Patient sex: F
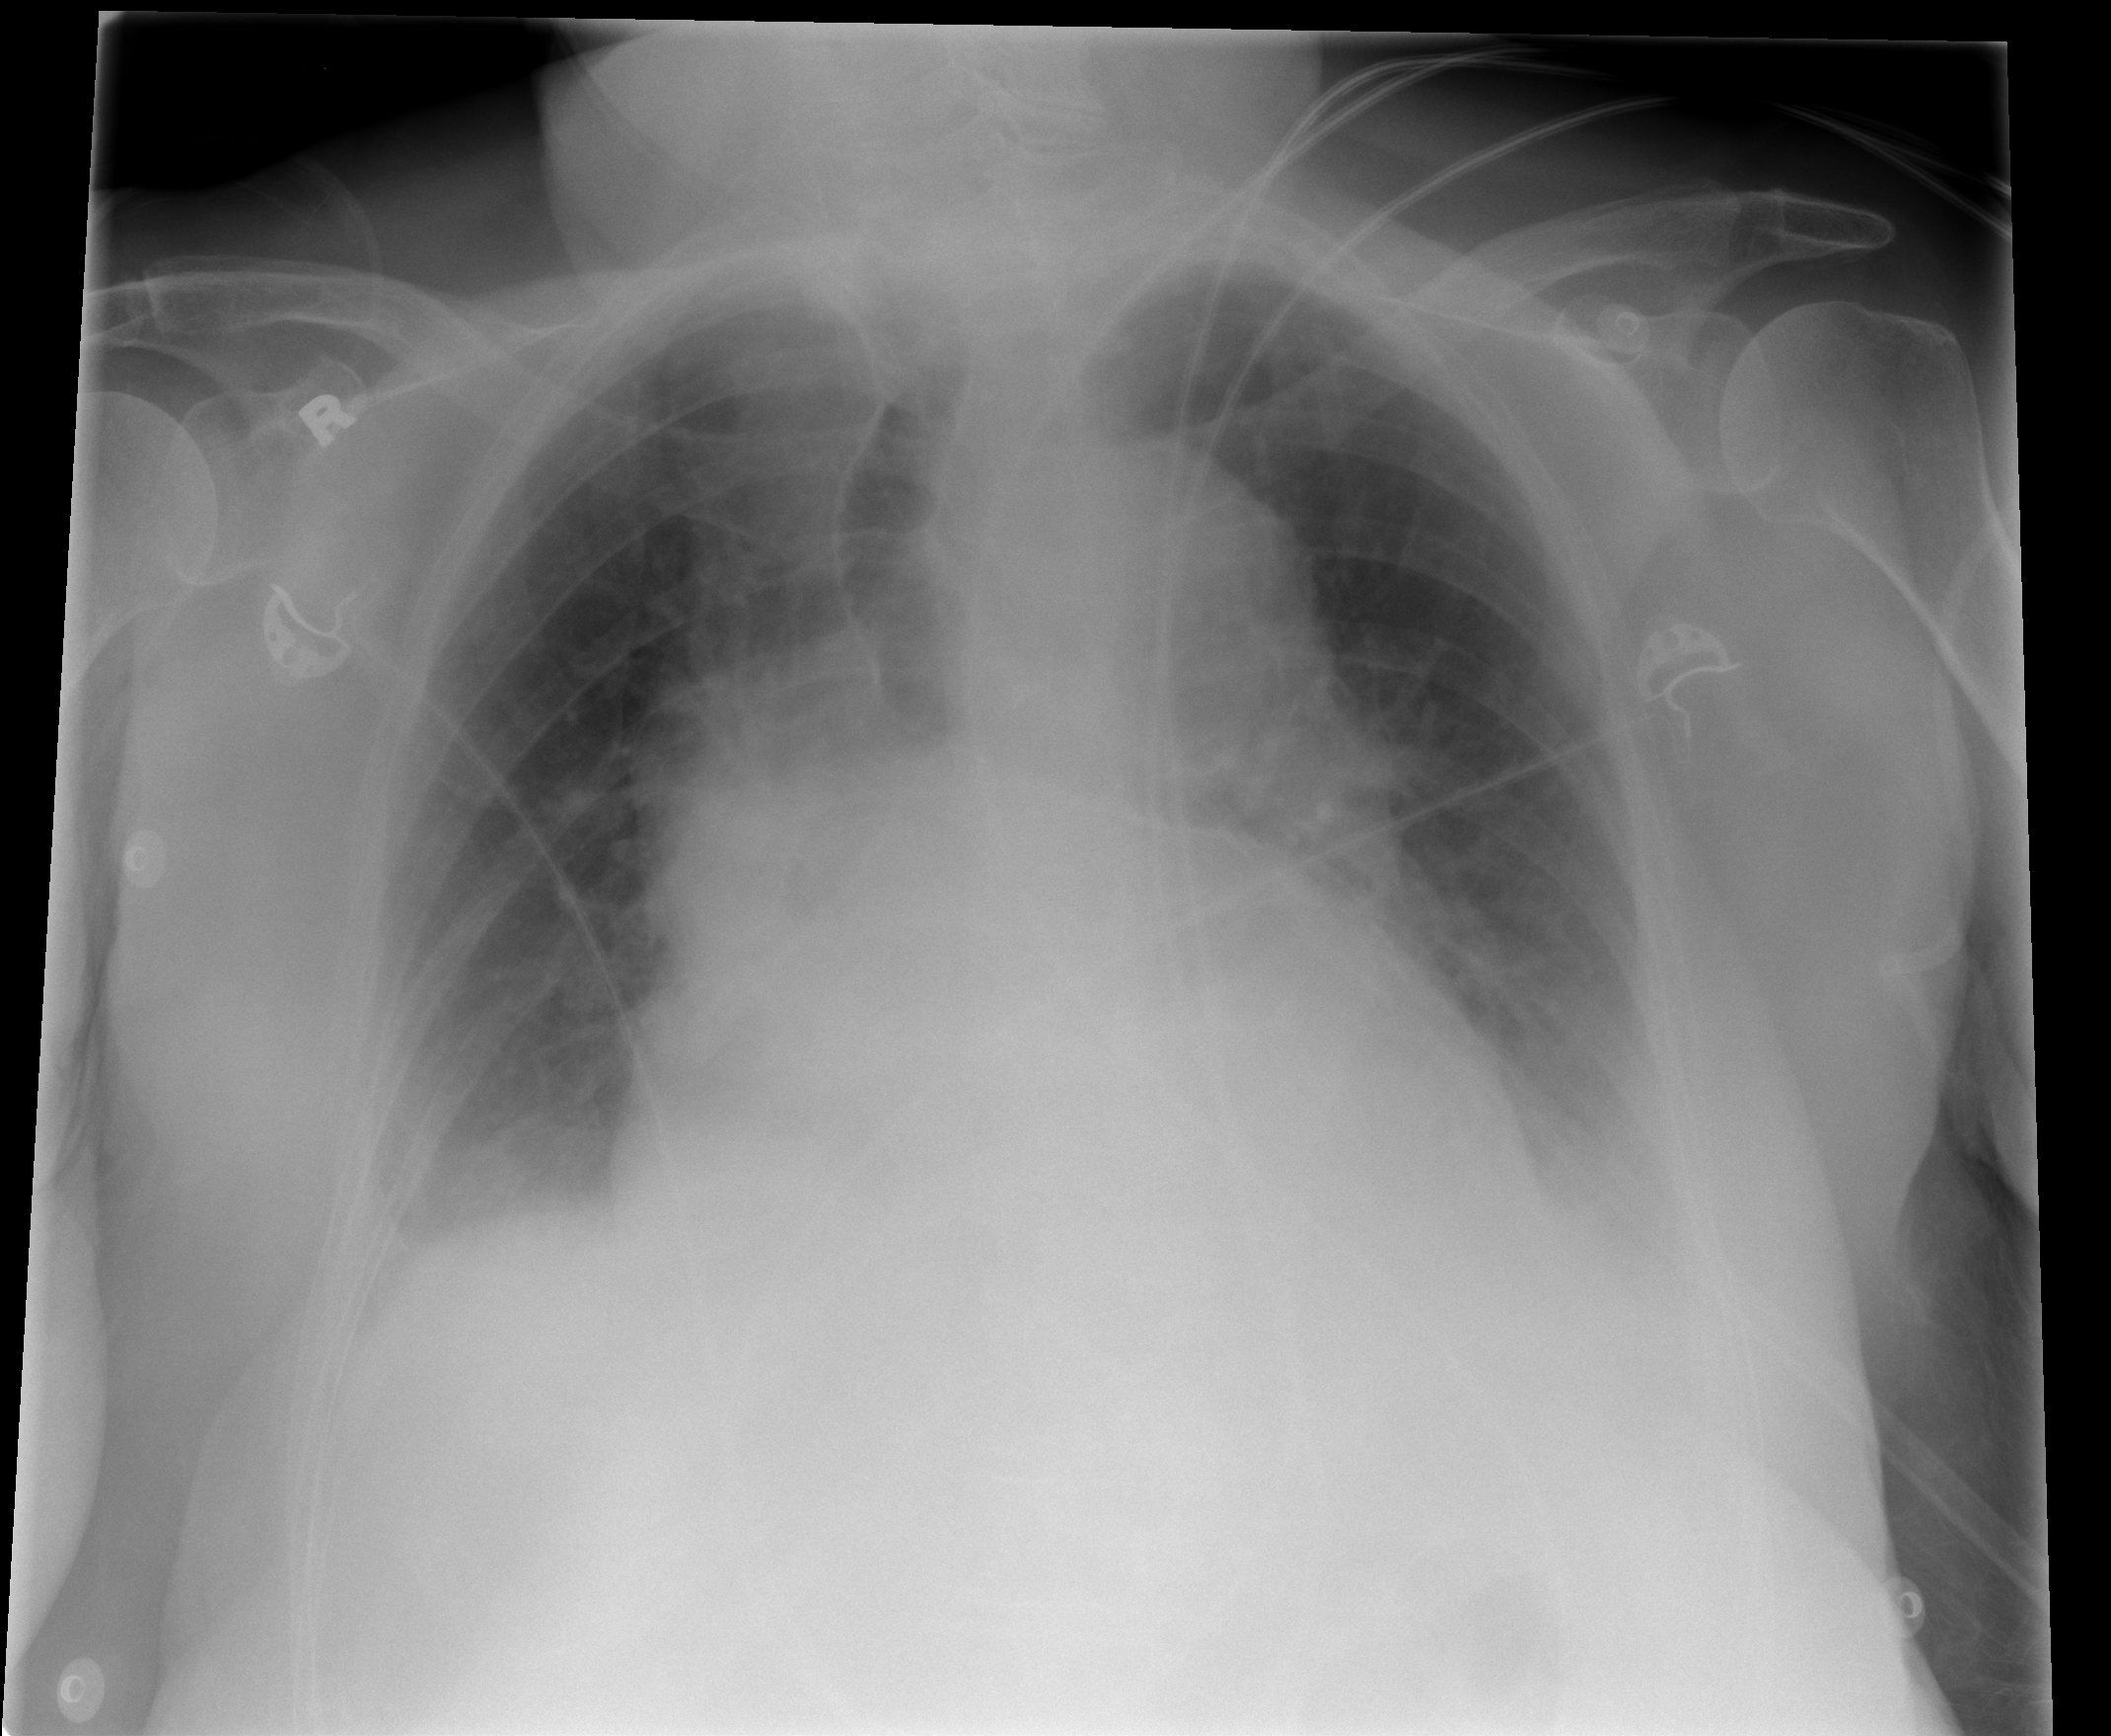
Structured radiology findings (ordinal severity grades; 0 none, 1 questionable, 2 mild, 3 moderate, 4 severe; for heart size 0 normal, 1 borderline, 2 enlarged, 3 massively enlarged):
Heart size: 3
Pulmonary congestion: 0
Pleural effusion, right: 1
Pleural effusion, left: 2
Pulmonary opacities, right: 0
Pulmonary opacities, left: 0
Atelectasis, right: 2
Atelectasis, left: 2